Question: I'm new to WPF and I'll try to keep this one short.
What I'm trying to achieve is to display a table, in which cell values are unrelated to each other and each one represents a seperate object.
To be more precise, I need a calendar-like view with associated tasks on each day, like this:

What matters is that days are listed chrolonogically and the order of tasks on a specific day is preserved (pretty much like it was a list of ListBoxes).
So how do I achieve that?
DataGrid seems to only bind rows to data. I thought of implementing a list of adapters with variable number of DependencyProperties which would pretend to be rows. But this seems to be a bit too much complicated for such a simple table.
I also looked into how to make DataGrid horizontal, but it's even more additional code.
Any help apreciated. Cheers :)
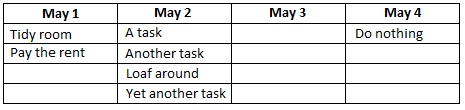
Answer: You just use a 'ListBox', or even just an 'ItemsControl' for each day and have any number of them... you just need to structure your data correctly. Let's say you have a 'Day' class with a 'Date' and a collection called 'Tasks':
'''
public class Day // Implement INotifyPropertyChanged correctly here
{
public DateTime Day { get; set; }
public ObservableCollection<string> Tasks { get; set; }
}
'''
Now in your view model, you just need a collection of 'Day' instances:
'''
public ObservableCollection<Day> Days { get; set; }
'''
Then you just need a 'DataTemplate' to define your 'ListBox' for each 'Day' instance:
'''
<DataTemplate DataType="{x:Type DataTypes:Day}">
<Grid>
<Grid.RowDefinitions>
<RowDefinition Height="Auto" />
<RowDefinition Height="Auto" />
</Grid.RowDefinitions>
<TextBlock Grid.Row="0" Text="{Binding Date, StringFormat={}{0:MMM d}}" />
<ListBox Grid.Row="1" ItemsSource="{Binding Tasks}" />
</Grid>
</DataTemplate>
'''
Finally, add a 'ListBox', or 'ItemsControl' to display the collection of 'Day's and set the 'ItemsPanel' to a 'StackPanel' with its 'Orientation' property set to 'Horizontal':
'''
<ItemsControl DockPanel.Dock="Top" ItemsSource="{Binding Days}" Name="overlayItems">
<ItemsControl.ItemsPanel>
<ItemsPanelTemplate>
<StackPanel Orientation="Horizontal" />
</ItemsPanelTemplate>
</ItemsControl.ItemsPanel>
</ItemsControl>
'''
Add some test data and your away:
'''
Days = new ObservableCollection<Day>();
Days.Add(new Day() { Date = new DateTime(2014, 5, 1), Tasks = new ObservableCollection<string>() { "Doing something today", "Doing something else today" } });
Days.Add(new Day() { Date = new DateTime(2014, 5, 2), Tasks = new ObservableCollection<string>() { "Doing nothing today" } });
Days.Add(new Day() { Date = new DateTime(2014, 5, 3), Tasks = new ObservableCollection<string>() { "Doing something today" } });
'''
I'll leave the finer details to you.